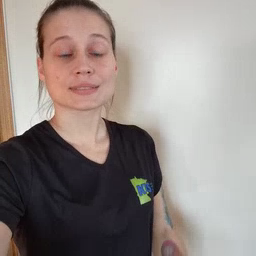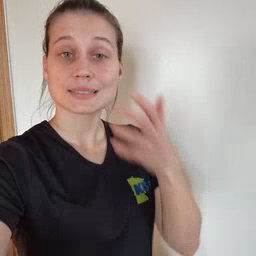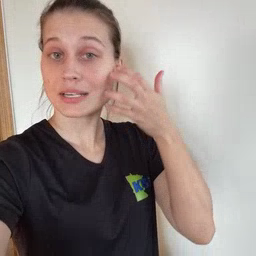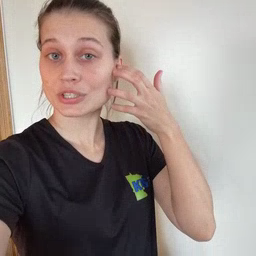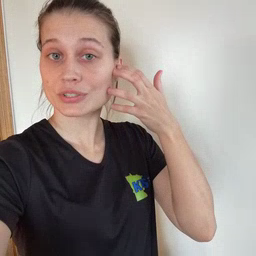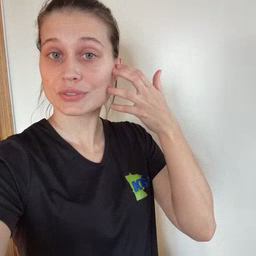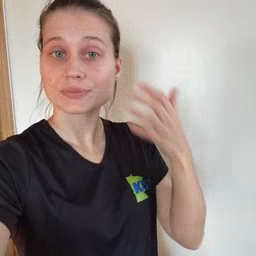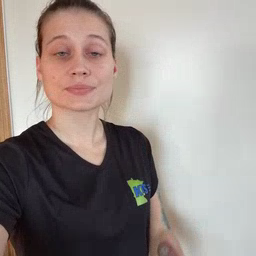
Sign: tiger